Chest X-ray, AP view. Patient: 22 years old, sex M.
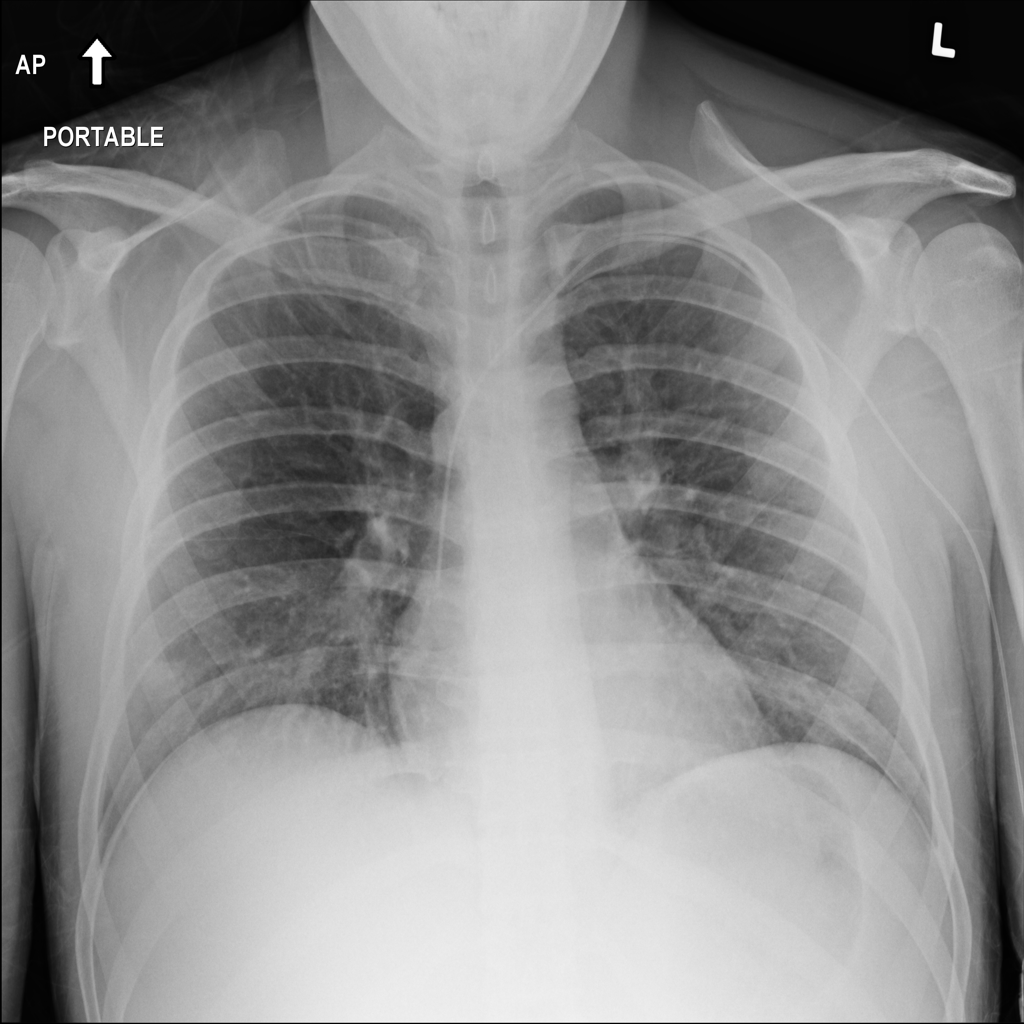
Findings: Nodule